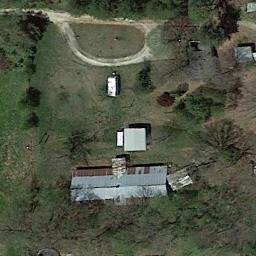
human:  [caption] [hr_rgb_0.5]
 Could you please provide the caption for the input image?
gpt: There are blocks of residential areas between the jungles  .

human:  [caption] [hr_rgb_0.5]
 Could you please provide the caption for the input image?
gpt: There are several houses of various sizes and many trees and a trail in the sparse residential area .

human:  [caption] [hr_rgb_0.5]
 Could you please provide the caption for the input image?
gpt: There are numerous trees around the sparse residential .

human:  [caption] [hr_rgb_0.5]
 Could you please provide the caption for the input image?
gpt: The sparse residential is on the grass next to some trees .

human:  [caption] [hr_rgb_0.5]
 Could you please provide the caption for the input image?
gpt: There are some buildings and trees on the sparse residential area .